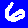
Digit: 6